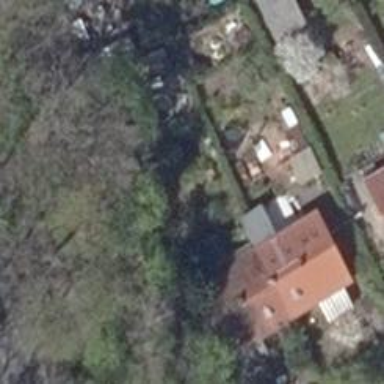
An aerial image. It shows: Terrace building with gabled roof made of roof tiles. The roof is oriented along the building.